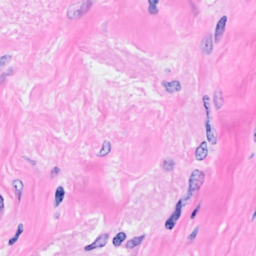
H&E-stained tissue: Breast